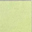
Piece: xx